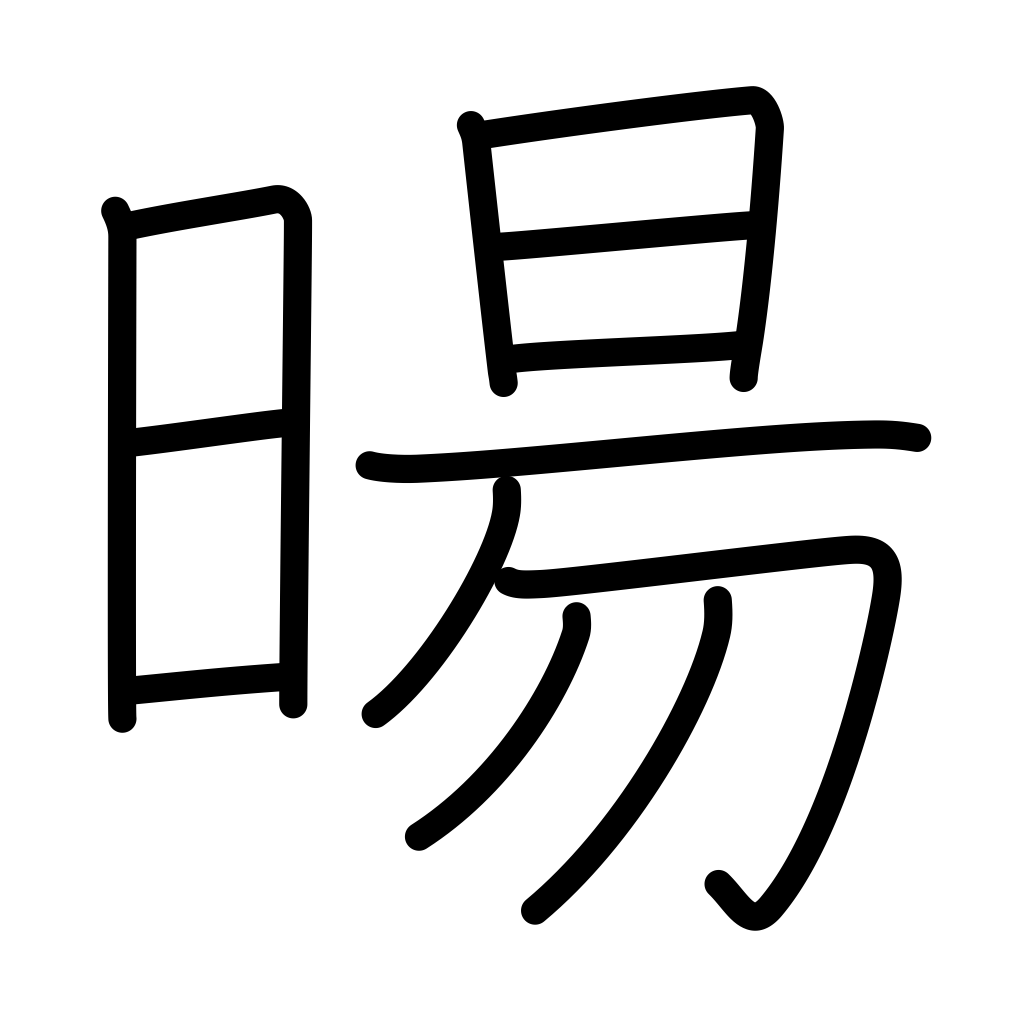
Meaning: sunrise